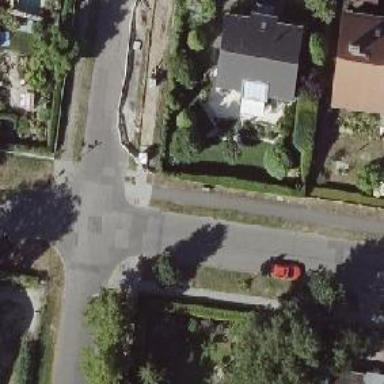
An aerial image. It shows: Unmarked crossing on the road.